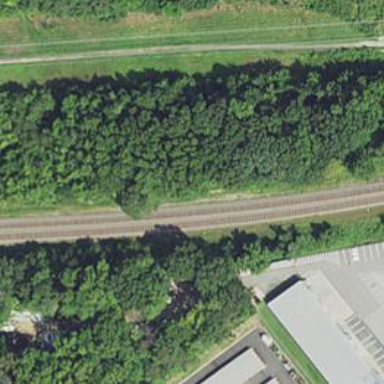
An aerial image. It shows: Railway siding with rails.